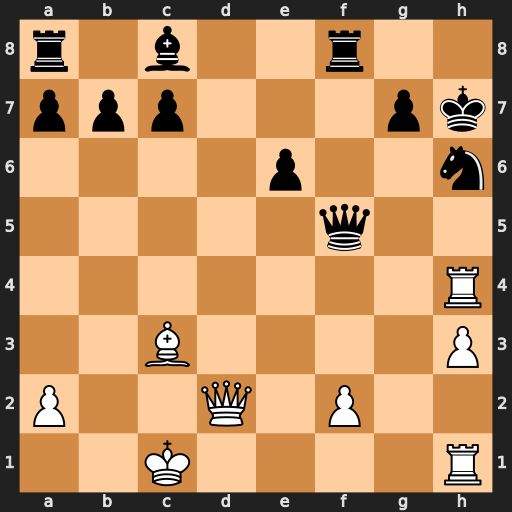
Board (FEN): r1b2r2/ppp3pk/4p2n/5q2/7R/2B4P/P2Q1P2/2K4R
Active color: w
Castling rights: -
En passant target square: -
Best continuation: Bxg7 Kxg7 Qxh6+ Kf7 Rf4